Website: bh-photo
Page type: customer-info-address
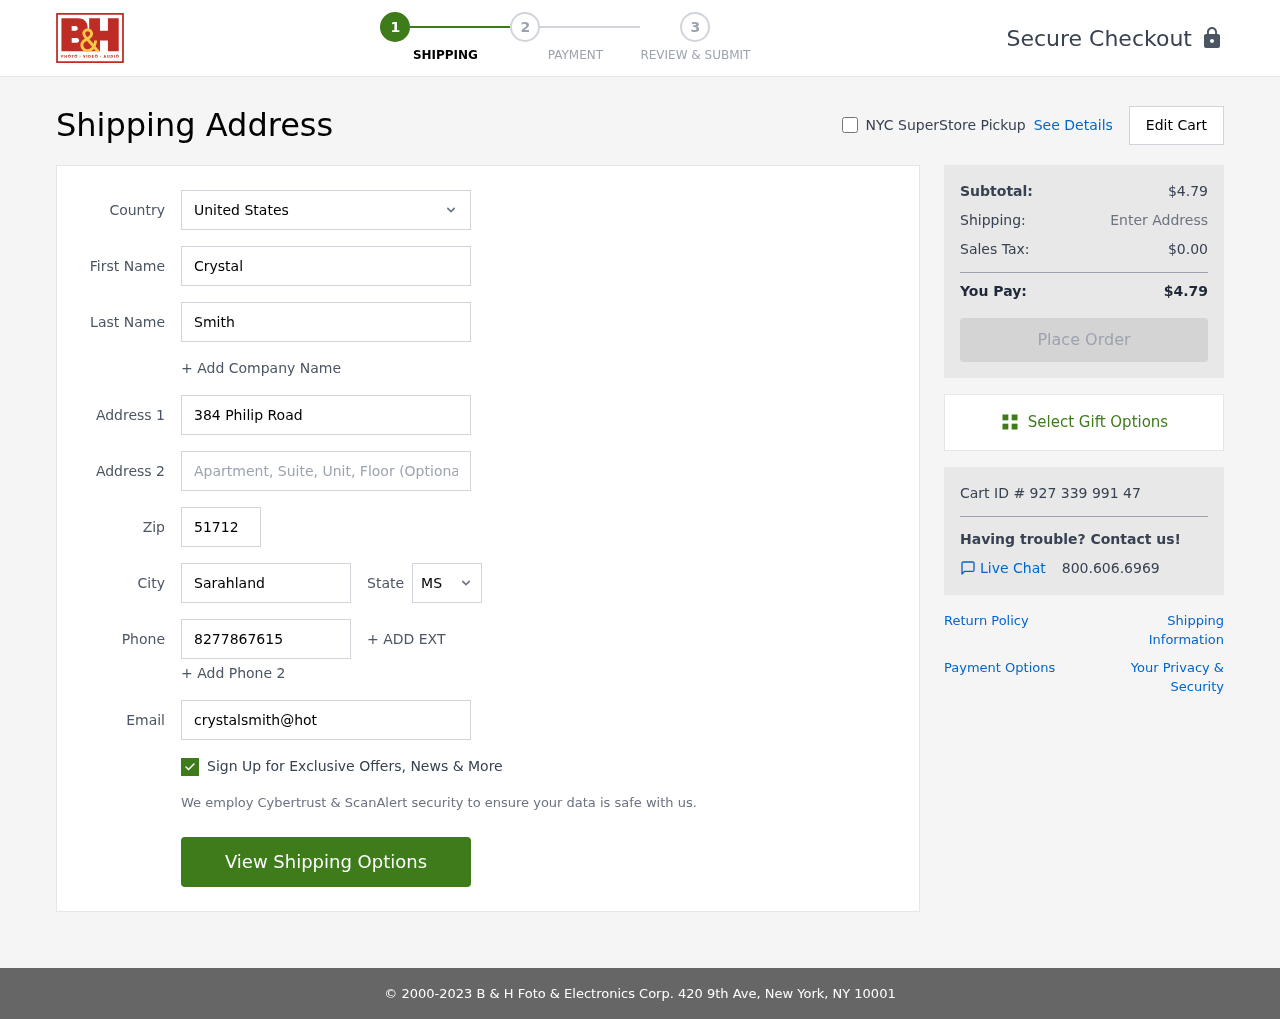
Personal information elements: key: PII_CITY
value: Sarahland
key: PII_COUNTRY
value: United States
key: PII_EMAIL
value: crystalsmith@hotmail.com
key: PII_FIRSTNAME
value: Crystal
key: PII_LASTNAME
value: Smith
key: PII_PHONE
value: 8277867615
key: PII_POSTCODE
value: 51712
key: PII_STATE_ABBR
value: MS
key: PII_STREET
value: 384 Philip Road
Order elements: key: ORDER_SUBTOTAL
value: $4.79
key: ORDER_TAX
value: $0.00
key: ORDER_TOTAL
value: $4.79
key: ORDER_ID
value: Cart ID # 927 339 991 47